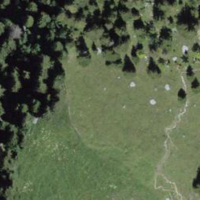
EUNIS habitat code: 41
Species observed at this site:
Astrantia major
Campanula glomerata
Epilobium alpestre
Plantago media
Gymnadenia conopsea